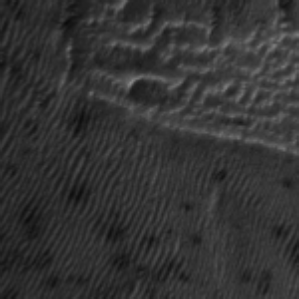
Label: frost